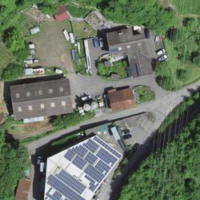
EUNIS habitat code: 55
Species observed at this site:
Chelidonium majus